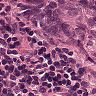
Metastatic tissue present: yes